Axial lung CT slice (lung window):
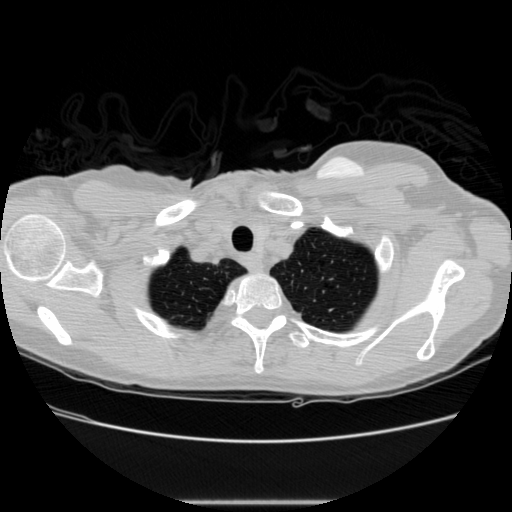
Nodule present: no